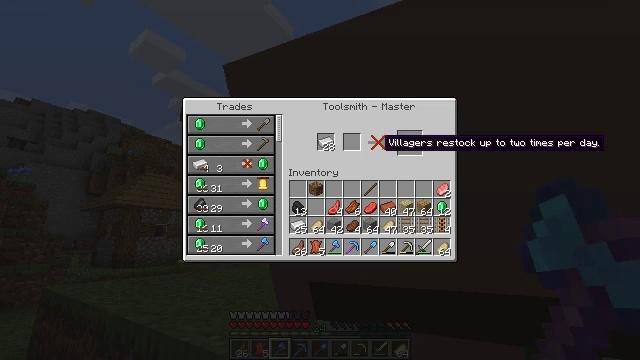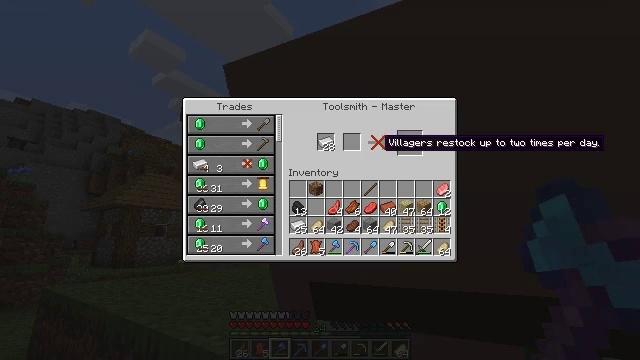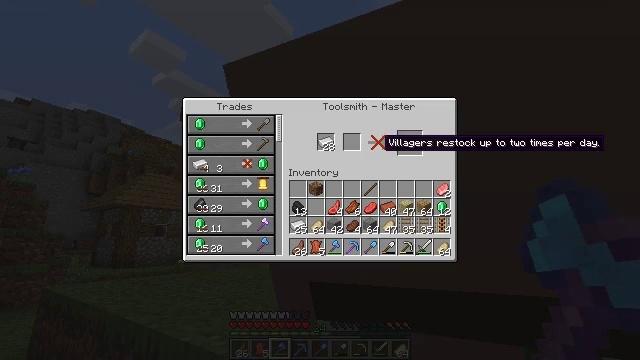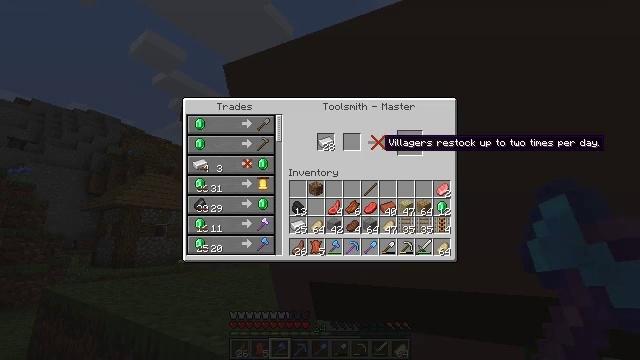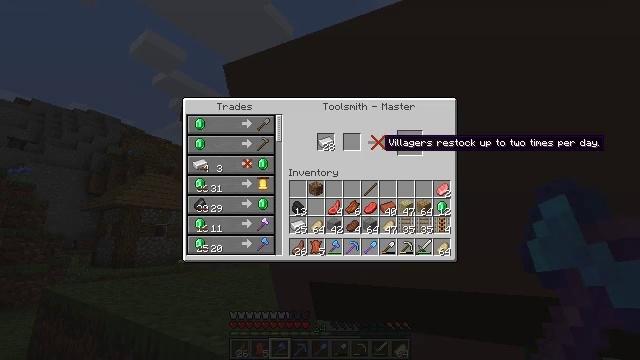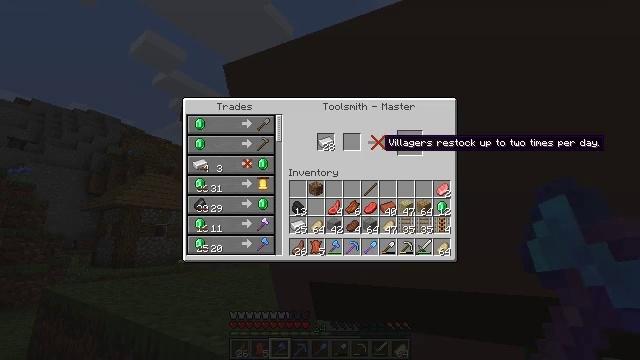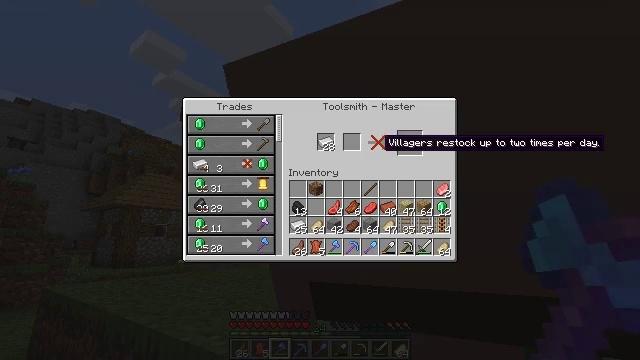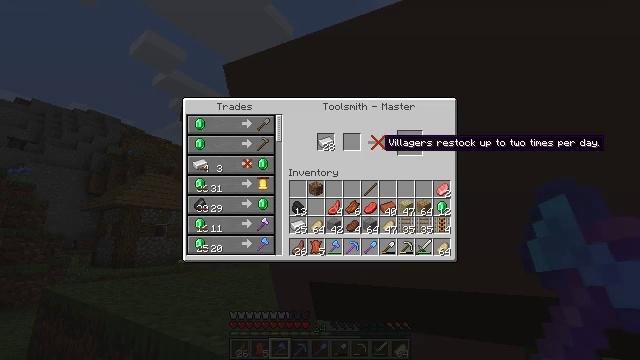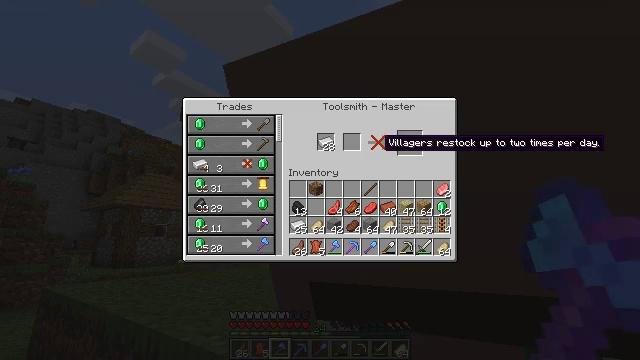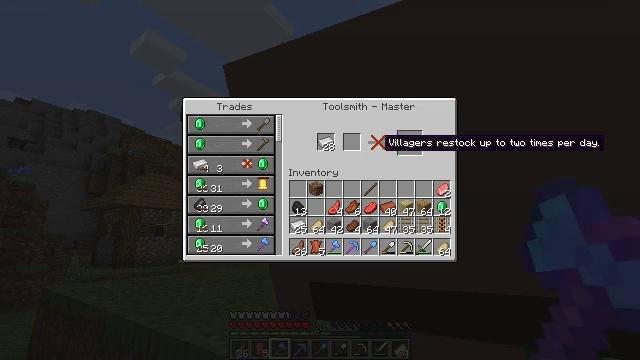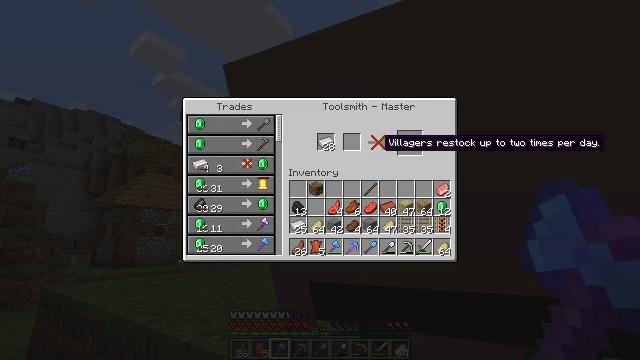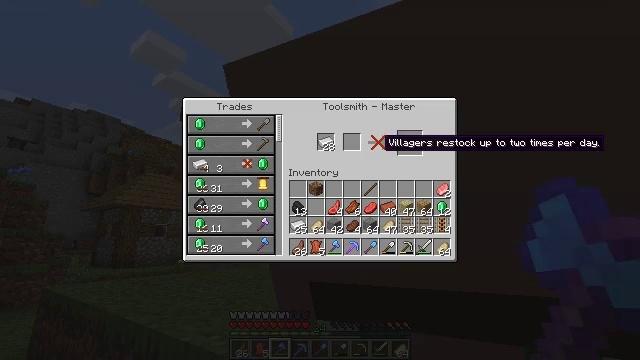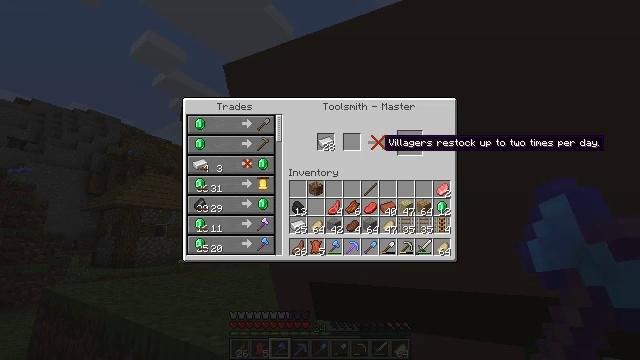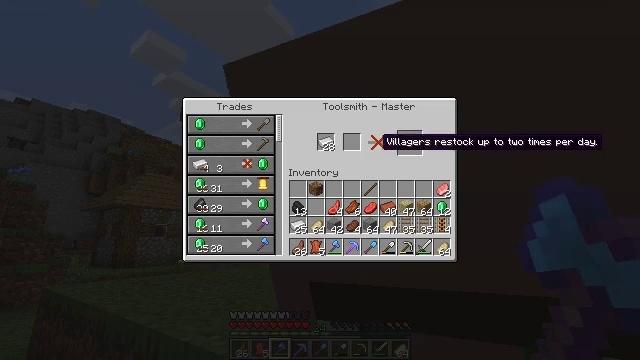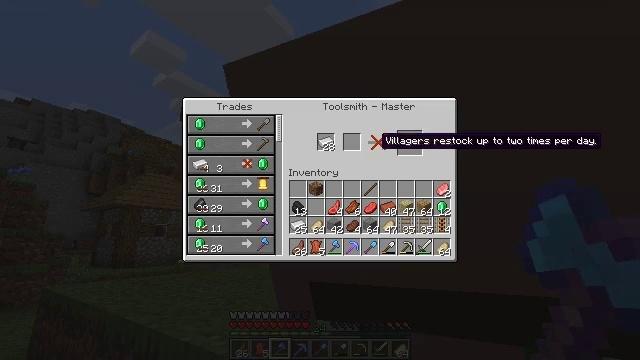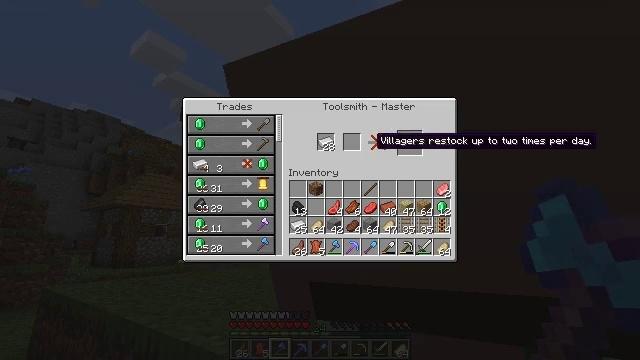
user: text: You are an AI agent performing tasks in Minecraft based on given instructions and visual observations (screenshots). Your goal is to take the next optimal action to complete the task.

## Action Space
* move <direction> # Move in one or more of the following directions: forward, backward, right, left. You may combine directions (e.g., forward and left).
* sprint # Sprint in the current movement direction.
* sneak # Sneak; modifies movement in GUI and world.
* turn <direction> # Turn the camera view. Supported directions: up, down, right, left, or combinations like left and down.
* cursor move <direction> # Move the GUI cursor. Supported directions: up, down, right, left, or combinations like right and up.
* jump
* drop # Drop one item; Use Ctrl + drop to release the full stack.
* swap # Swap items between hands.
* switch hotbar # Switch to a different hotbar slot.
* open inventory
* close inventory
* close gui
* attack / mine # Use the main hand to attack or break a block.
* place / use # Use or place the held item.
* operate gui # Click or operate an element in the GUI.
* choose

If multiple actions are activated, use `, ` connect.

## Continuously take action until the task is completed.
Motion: motion action
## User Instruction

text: Smelt clay in the furnace to get a brick.
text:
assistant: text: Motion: no_op
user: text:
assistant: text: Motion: no_op
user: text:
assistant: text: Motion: no_op
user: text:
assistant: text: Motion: no_op
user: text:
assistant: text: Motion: no_op
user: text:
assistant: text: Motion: no_op
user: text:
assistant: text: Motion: no_op
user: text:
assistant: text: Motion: no_op
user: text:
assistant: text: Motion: no_op
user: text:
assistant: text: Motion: no_op
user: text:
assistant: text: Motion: no_op
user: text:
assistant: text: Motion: no_op
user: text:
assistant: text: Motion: no_op
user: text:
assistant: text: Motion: no_op
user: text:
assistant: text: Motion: no_op
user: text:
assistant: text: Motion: cursor move left
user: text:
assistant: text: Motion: cursor move left and down
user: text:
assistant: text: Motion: cursor move left and down
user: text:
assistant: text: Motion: cursor move left and down
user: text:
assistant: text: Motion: cursor move left and down
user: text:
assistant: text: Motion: cursor move left
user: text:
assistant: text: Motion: no_op
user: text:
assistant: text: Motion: no_op
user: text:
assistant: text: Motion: no_op
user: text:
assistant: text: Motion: no_op
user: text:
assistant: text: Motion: no_op
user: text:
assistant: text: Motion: no_op
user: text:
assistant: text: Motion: no_op
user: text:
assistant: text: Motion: no_op
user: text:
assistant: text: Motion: no_op